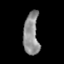
Tissue: skin
Cell type: Epithelial cells
Senescence score: 0.848
Nuclear area (px): 637
Mean DAPI intensity: 142.562